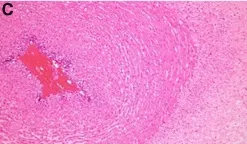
(C) Umbilical artery on the placental side. Original magnification:. (x100).
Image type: pathology (h&e)